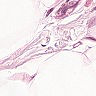
Metastatic tissue present: no